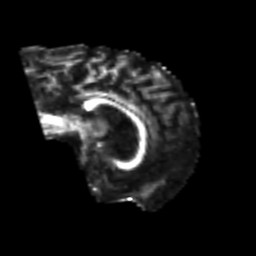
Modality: FA
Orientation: sagittal
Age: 63
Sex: male
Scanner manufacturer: siemens
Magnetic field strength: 3 T
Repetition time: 4.987 s
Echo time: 0.0792 s